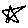
Label: star